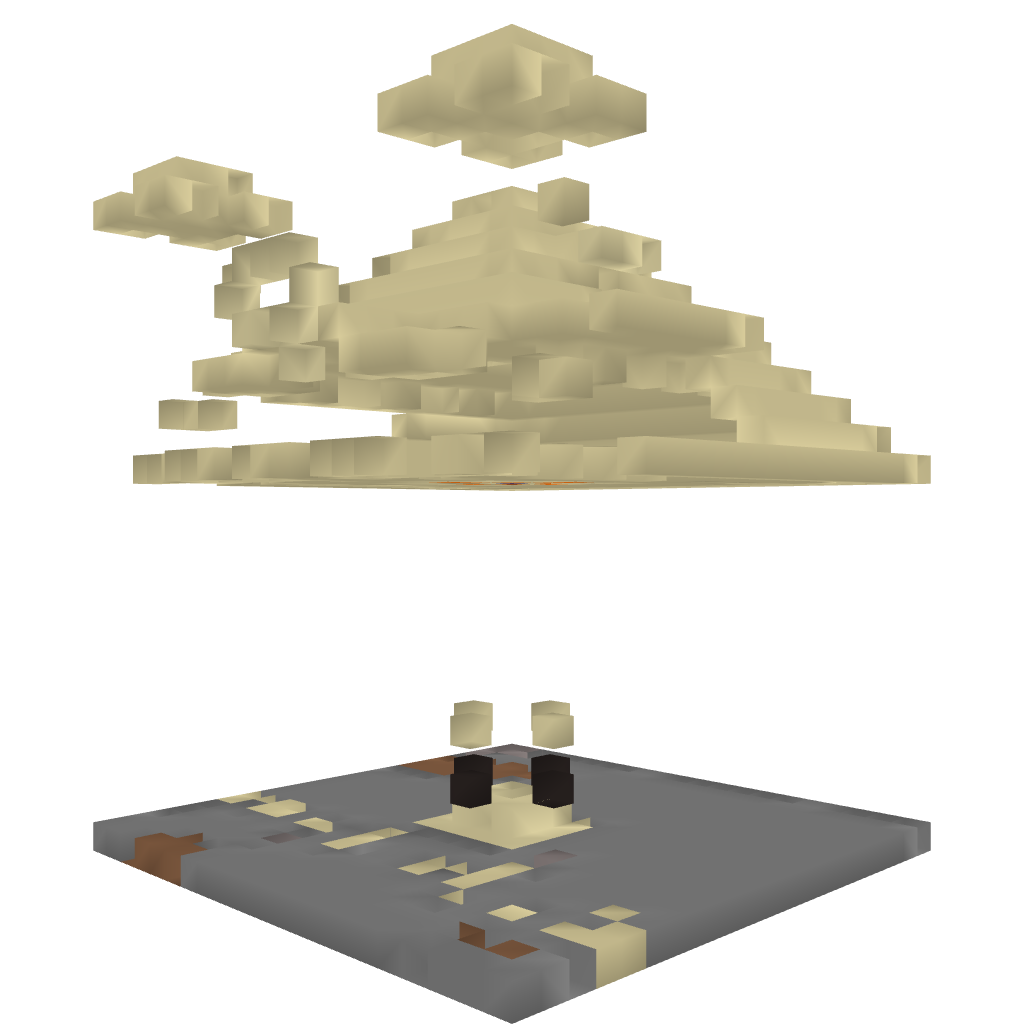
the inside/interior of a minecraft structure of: Default desert temple